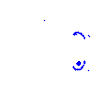
Particle: pion